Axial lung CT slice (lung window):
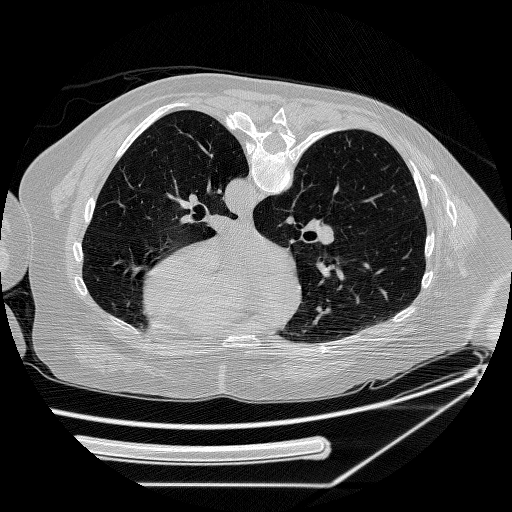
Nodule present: no